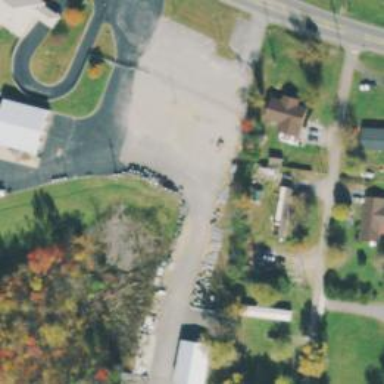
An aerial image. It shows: Driveway.